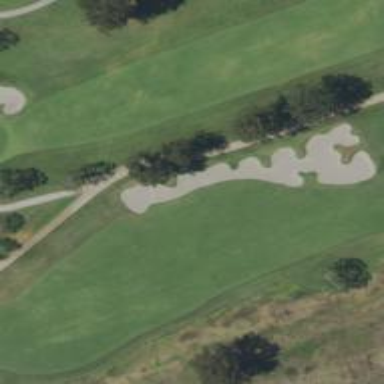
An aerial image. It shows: Golf hole.